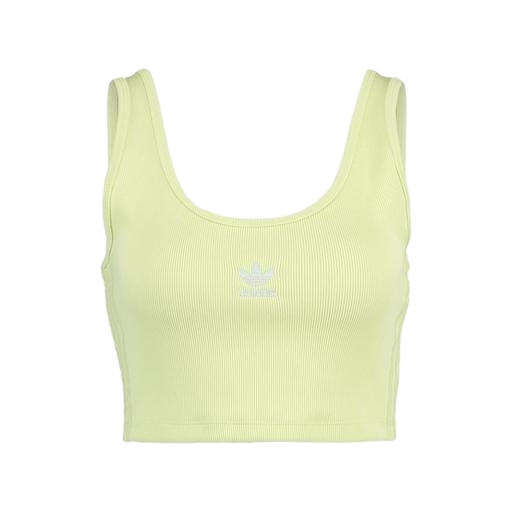
studio cool tank green, sports bra tank, slim scoop tank, white background